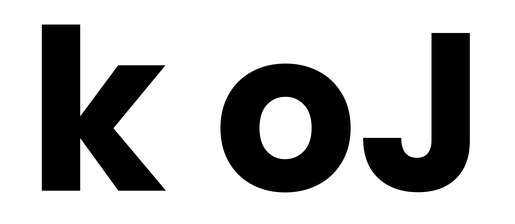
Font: Poppins-Bold